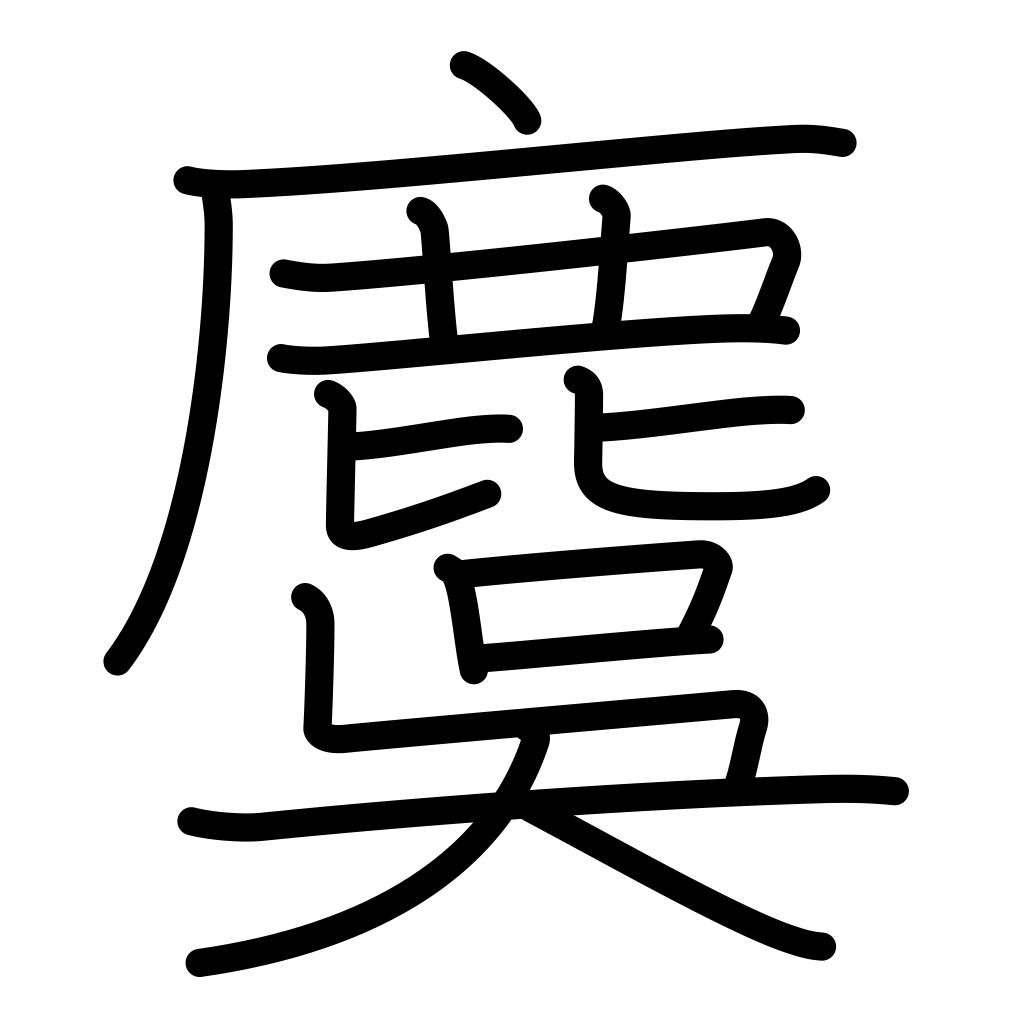
Meaning: stag, buck, hart